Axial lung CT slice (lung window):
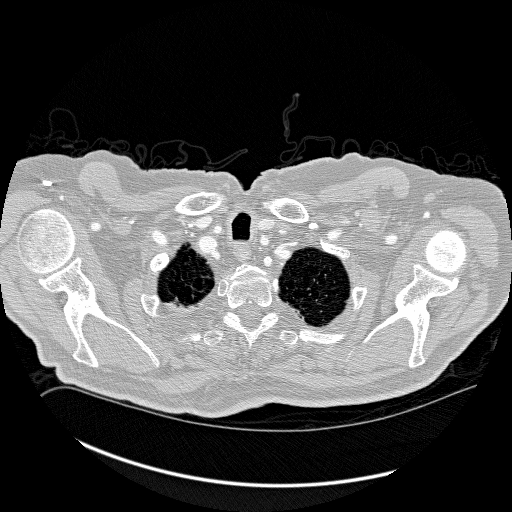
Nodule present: no